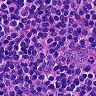
Metastatic tissue present: no